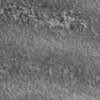
Label: not_dusty